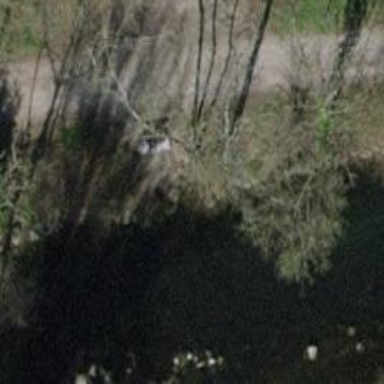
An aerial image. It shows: Brown bench in the vicinity.